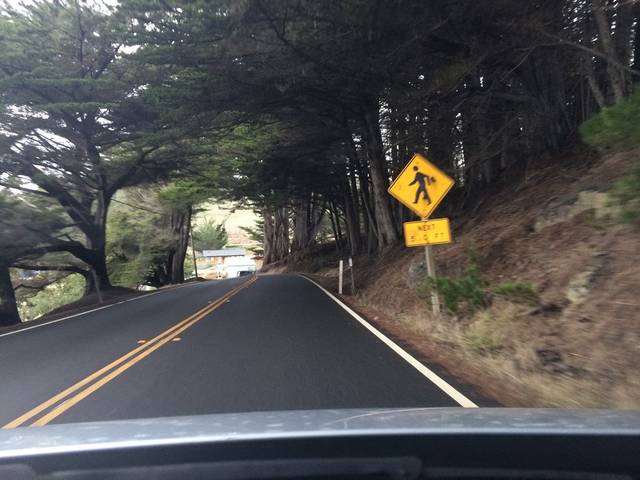
Region: United States
Coordinates: 38.198, -122.92